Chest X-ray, AP view. Patient: 16 years old, sex F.
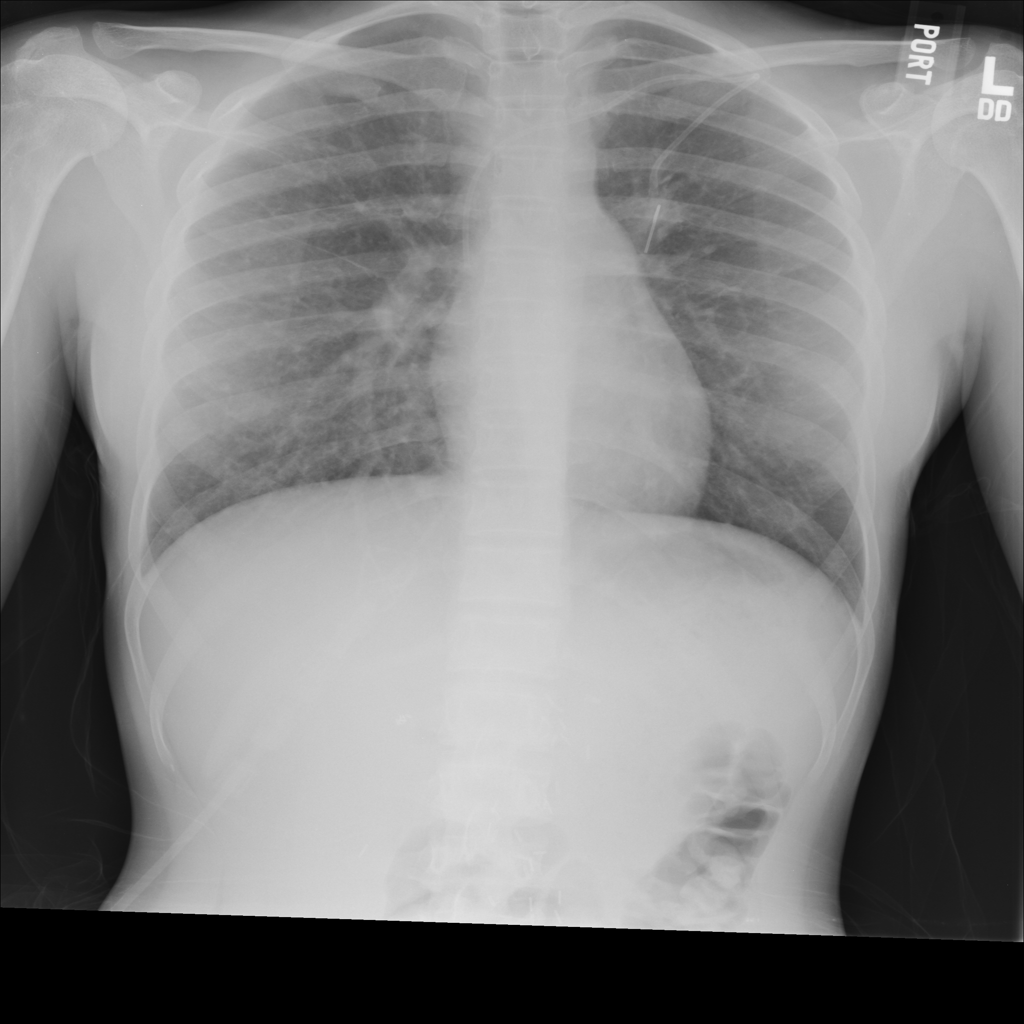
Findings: No Finding